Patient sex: M
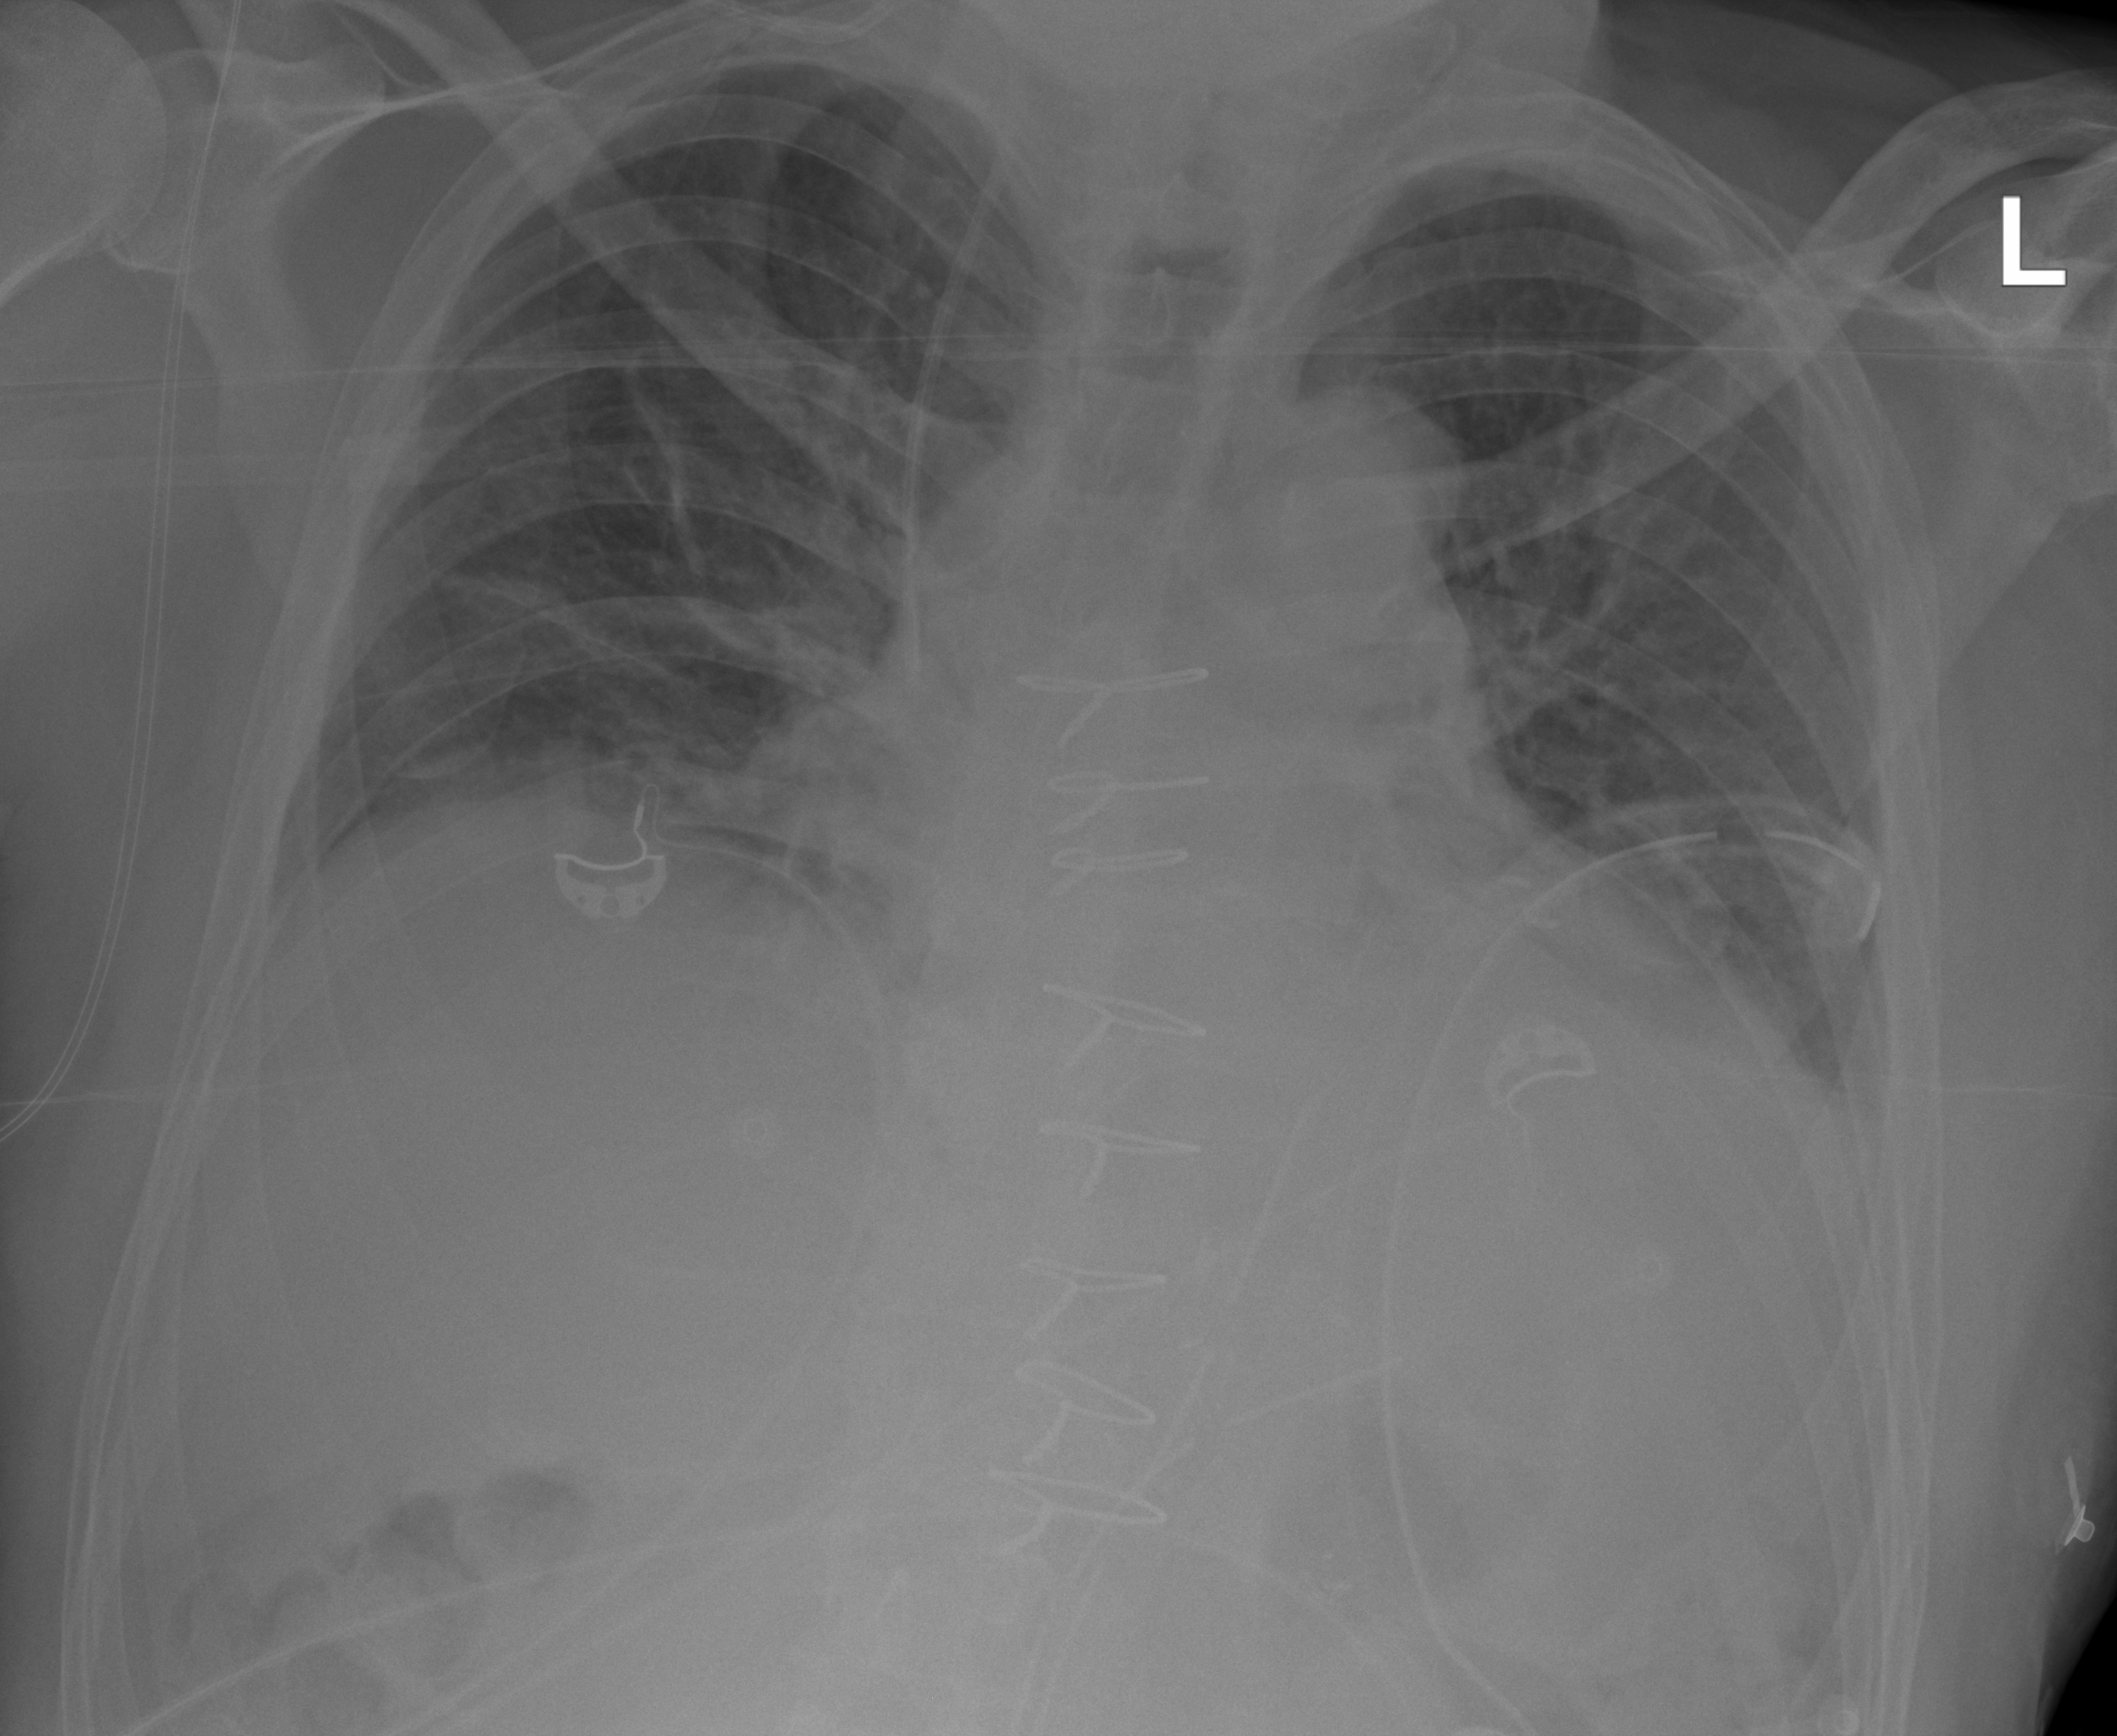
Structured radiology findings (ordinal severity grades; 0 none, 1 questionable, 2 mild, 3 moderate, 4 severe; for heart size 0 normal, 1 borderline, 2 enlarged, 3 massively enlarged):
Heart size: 2
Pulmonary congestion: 2
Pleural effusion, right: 0
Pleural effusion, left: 2
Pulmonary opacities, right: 0
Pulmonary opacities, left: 0
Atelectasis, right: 2
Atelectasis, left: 2